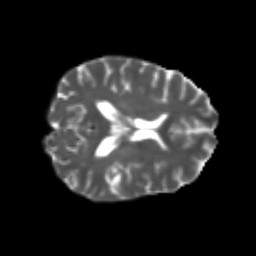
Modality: T2w
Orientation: axial
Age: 21
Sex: female
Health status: healthy
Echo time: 0.074 s